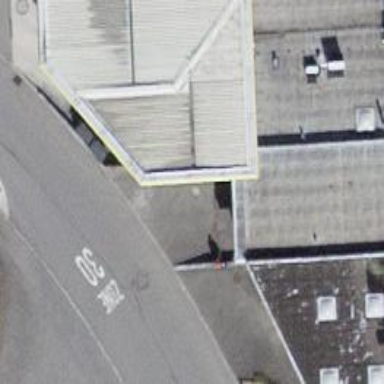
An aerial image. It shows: Convenience store that also serves as fuel station within building.